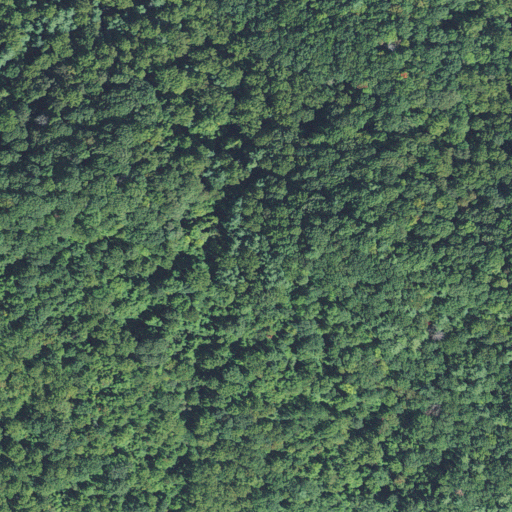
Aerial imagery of gap in North Carolina named Partridge Gap containing deciduous forest and mixed forest